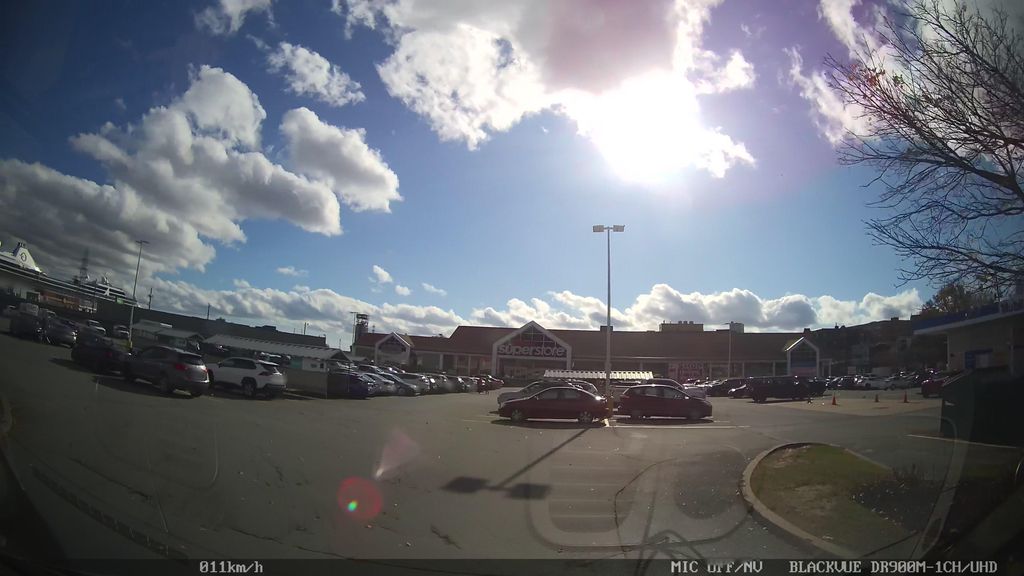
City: halifax